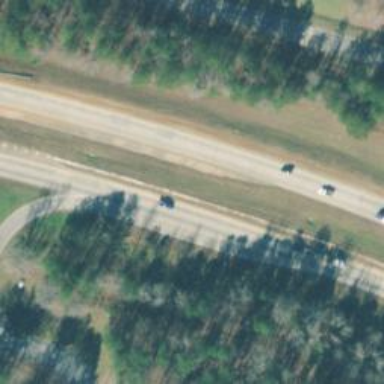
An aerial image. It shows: This image shows trunk highway that functions as expressway.